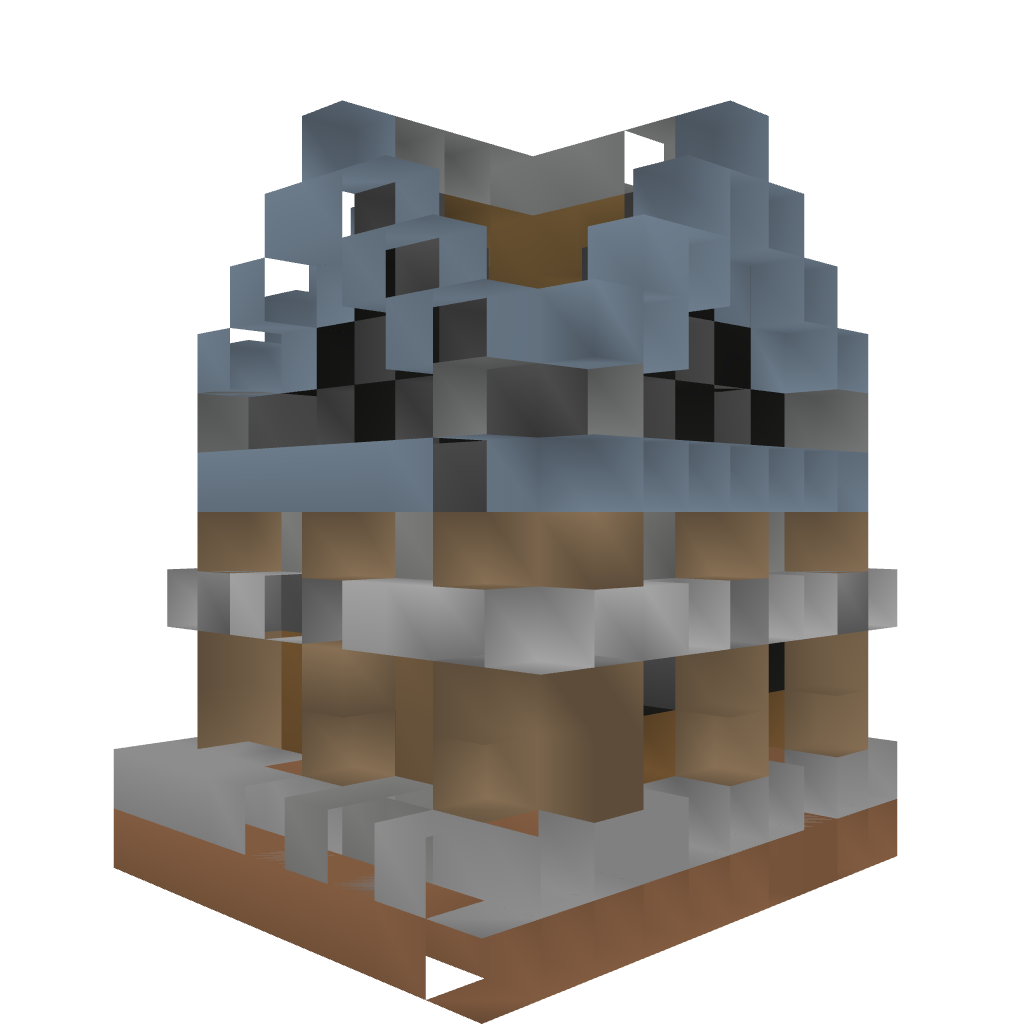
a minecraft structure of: Basic Villager Home